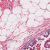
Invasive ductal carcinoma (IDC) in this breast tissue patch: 0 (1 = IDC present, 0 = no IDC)